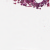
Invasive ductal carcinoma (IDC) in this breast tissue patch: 0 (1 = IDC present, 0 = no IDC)